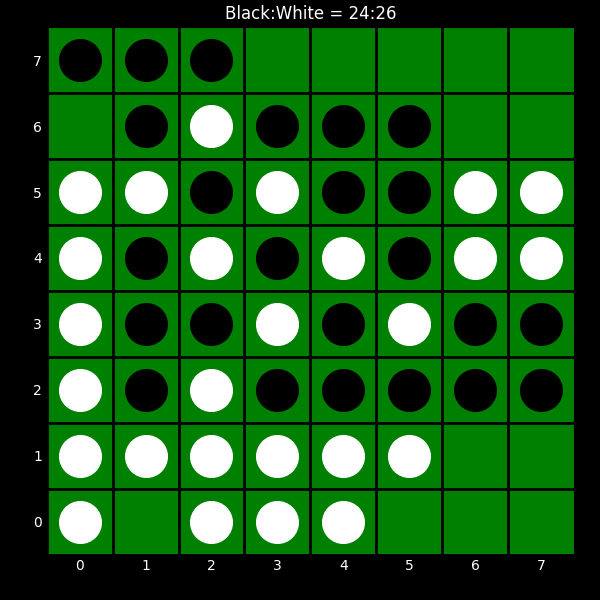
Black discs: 24
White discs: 26